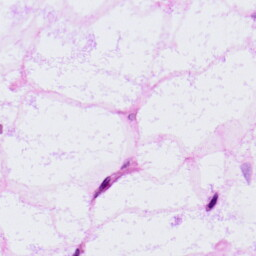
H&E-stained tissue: LymphNode